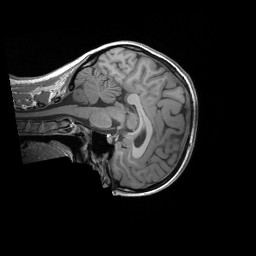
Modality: T1w
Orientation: sagittal
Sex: female
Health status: ill
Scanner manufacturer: siemens
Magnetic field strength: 3 T
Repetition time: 1.66 s
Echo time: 0.00254 s